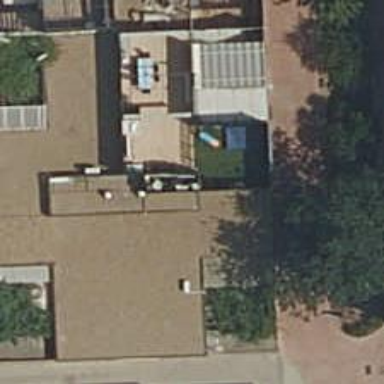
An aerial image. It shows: House with flat roof.